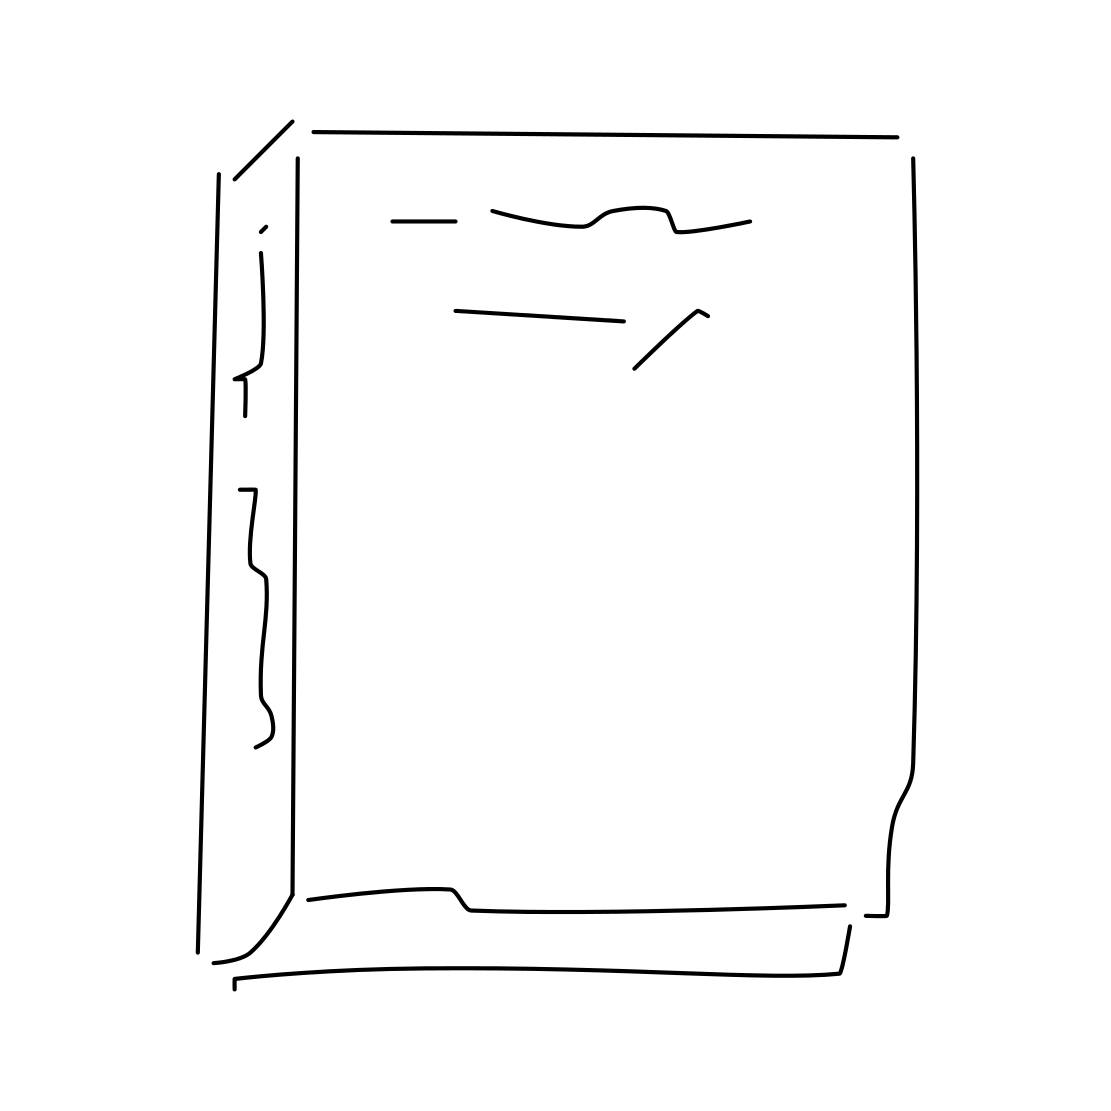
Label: book